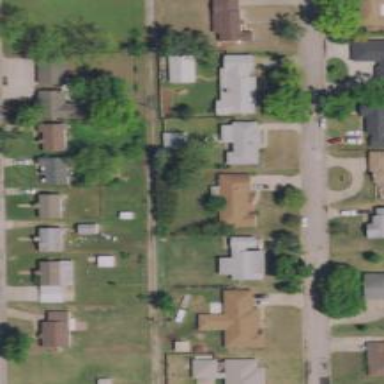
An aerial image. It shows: Alleyway designated as service road.